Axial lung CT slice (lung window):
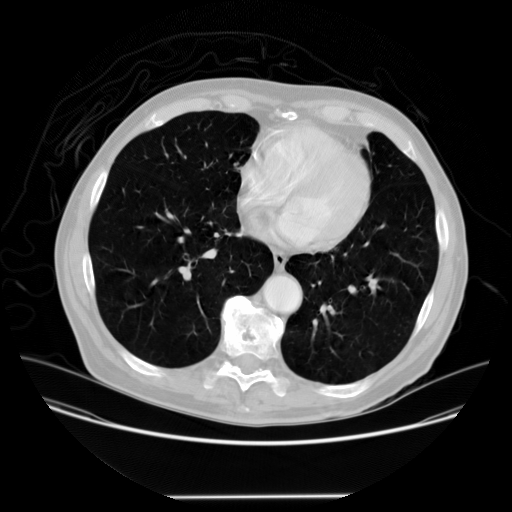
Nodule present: no